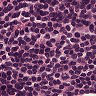
Metastatic tissue present: no